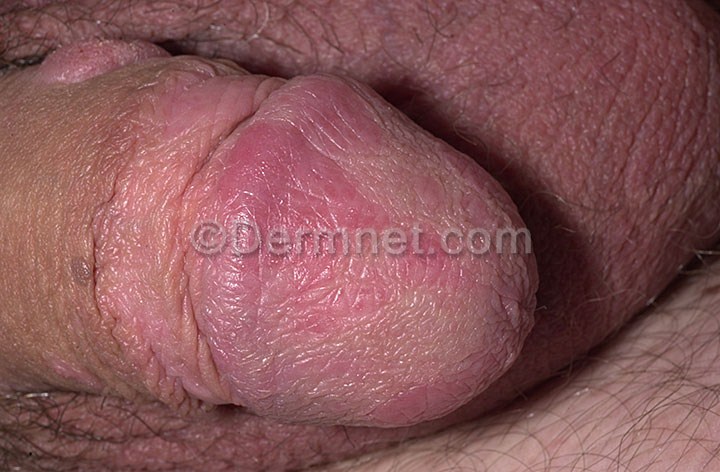
Disease: Psoriasis pictures Lichen Planus and related diseases